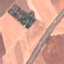
Land use / land cover: Highway